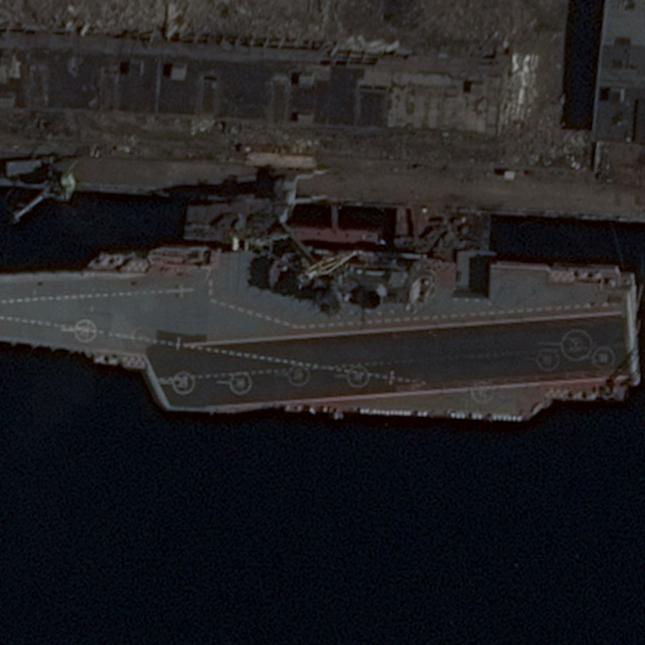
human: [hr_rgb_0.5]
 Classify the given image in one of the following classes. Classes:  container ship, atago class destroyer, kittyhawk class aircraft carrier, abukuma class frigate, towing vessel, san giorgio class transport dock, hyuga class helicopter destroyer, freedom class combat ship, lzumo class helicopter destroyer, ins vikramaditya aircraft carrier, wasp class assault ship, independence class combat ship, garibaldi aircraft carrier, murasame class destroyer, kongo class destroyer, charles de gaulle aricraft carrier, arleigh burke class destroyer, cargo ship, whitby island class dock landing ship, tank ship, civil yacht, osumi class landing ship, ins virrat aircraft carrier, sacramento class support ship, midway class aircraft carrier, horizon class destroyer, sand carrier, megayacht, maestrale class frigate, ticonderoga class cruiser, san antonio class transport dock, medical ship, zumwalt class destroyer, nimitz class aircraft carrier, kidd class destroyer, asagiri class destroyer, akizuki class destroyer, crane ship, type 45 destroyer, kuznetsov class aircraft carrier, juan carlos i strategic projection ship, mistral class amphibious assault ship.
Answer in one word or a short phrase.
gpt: Kuznetsov class aircraft carrier